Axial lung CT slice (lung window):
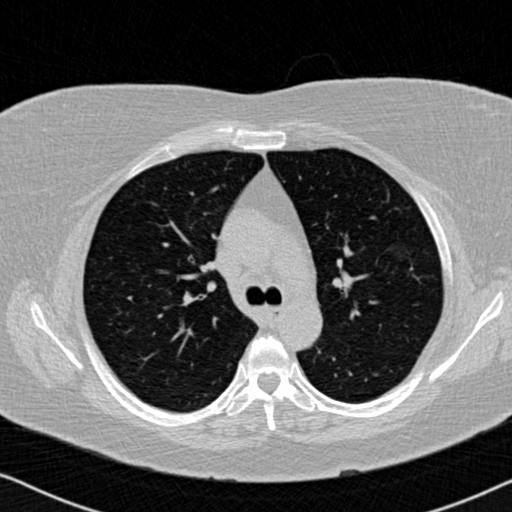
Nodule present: no